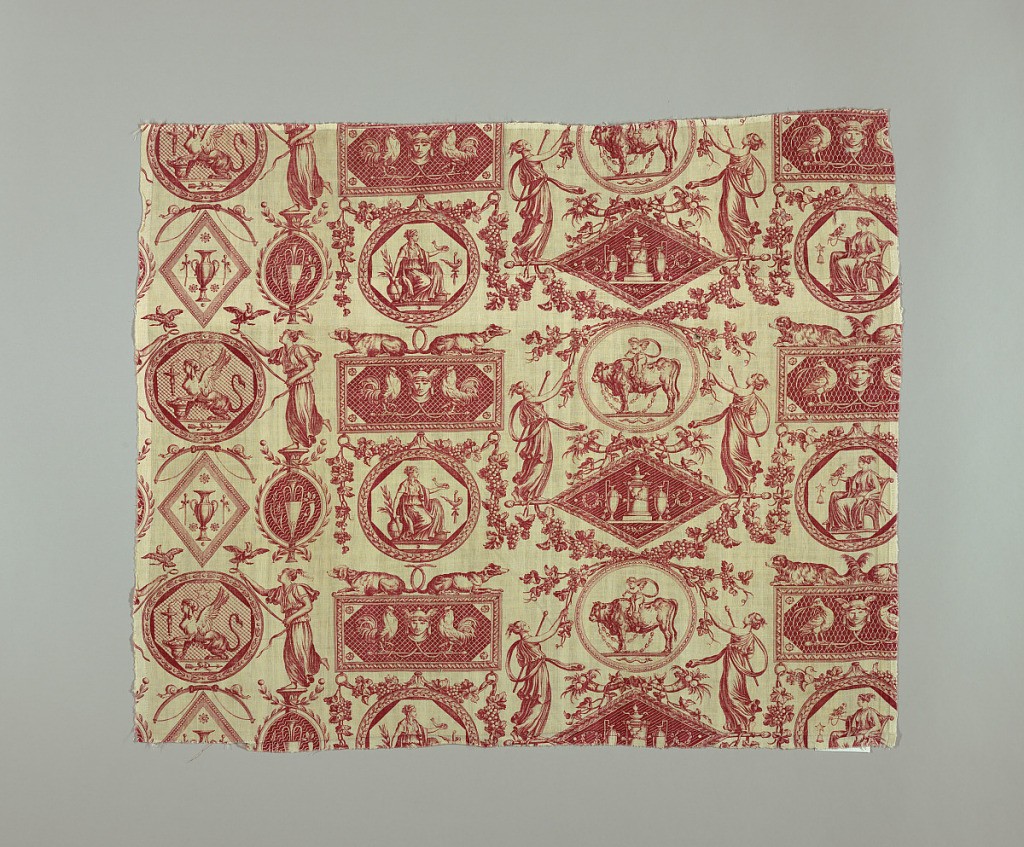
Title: Medallions et cartouches a l'antique
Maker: Jean-Baptiste Huët, French, 1745–1811
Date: ca. 1800–05
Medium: cotton Technique: printed by engraved plate on plain weave foundation
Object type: Fragment
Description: Medallions and cartouches containing a sphinx, a putti on a bull, a seated woman with an oil lamp and a seated woman holding an owl surrounded by women in classical dress, garlands and animals. In red on white.